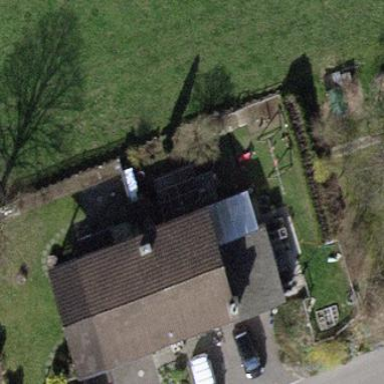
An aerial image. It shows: Simple and straightforward house.